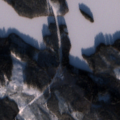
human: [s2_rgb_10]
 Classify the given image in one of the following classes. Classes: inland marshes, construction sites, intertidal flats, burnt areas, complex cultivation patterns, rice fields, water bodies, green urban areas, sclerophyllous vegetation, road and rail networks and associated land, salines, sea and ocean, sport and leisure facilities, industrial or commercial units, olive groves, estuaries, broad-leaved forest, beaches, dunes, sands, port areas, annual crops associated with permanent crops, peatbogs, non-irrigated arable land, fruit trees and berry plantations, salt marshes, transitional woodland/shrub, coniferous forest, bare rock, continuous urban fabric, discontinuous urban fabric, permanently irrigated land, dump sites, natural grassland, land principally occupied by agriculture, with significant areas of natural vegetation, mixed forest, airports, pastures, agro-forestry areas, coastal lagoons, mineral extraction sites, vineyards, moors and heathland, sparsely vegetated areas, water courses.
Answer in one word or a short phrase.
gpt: coniferous forest, mixed forest, transitional woodland/shrub, water bodies